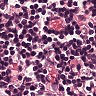
Metastatic tissue present: no